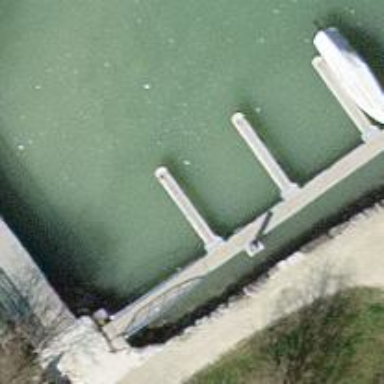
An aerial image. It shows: Man-made pier.